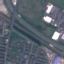
Label: Highway